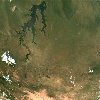
Label: land